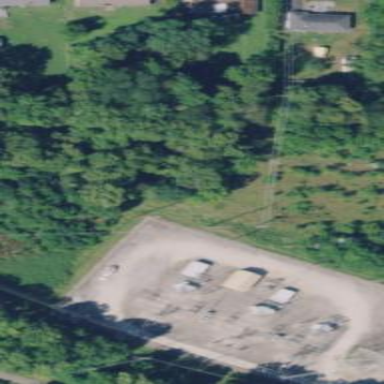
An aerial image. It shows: Power substation.